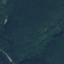
Land use / land cover: Forest